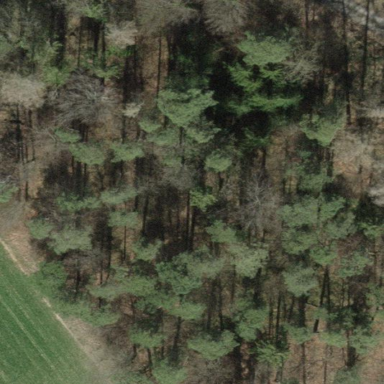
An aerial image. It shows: Mixed forest with various types of leaves.